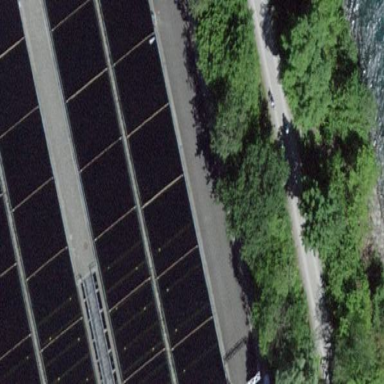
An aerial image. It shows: Image of wastewater.